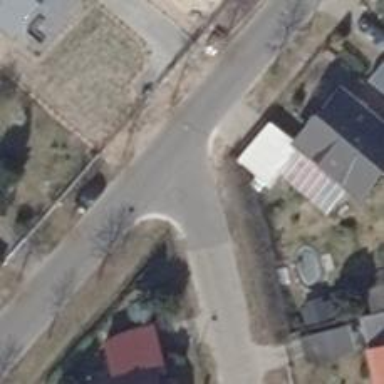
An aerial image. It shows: Asphalt road in residential area.